Interaction volume radius: 5 \u00c5
Interaction volume height: 15 \u00c5
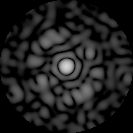
Disorder parameter: 0.8352